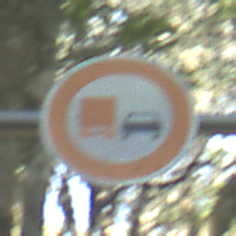
Verkehrszeichen: UeberholverbotKraftfahrzeuge
Umgebung: Outdoor, Nature
Tageszeit: Midday
Wetter: Clear
Licht: Natural
Jahreszeit: NotSpecified
Kontrast: LowContrast